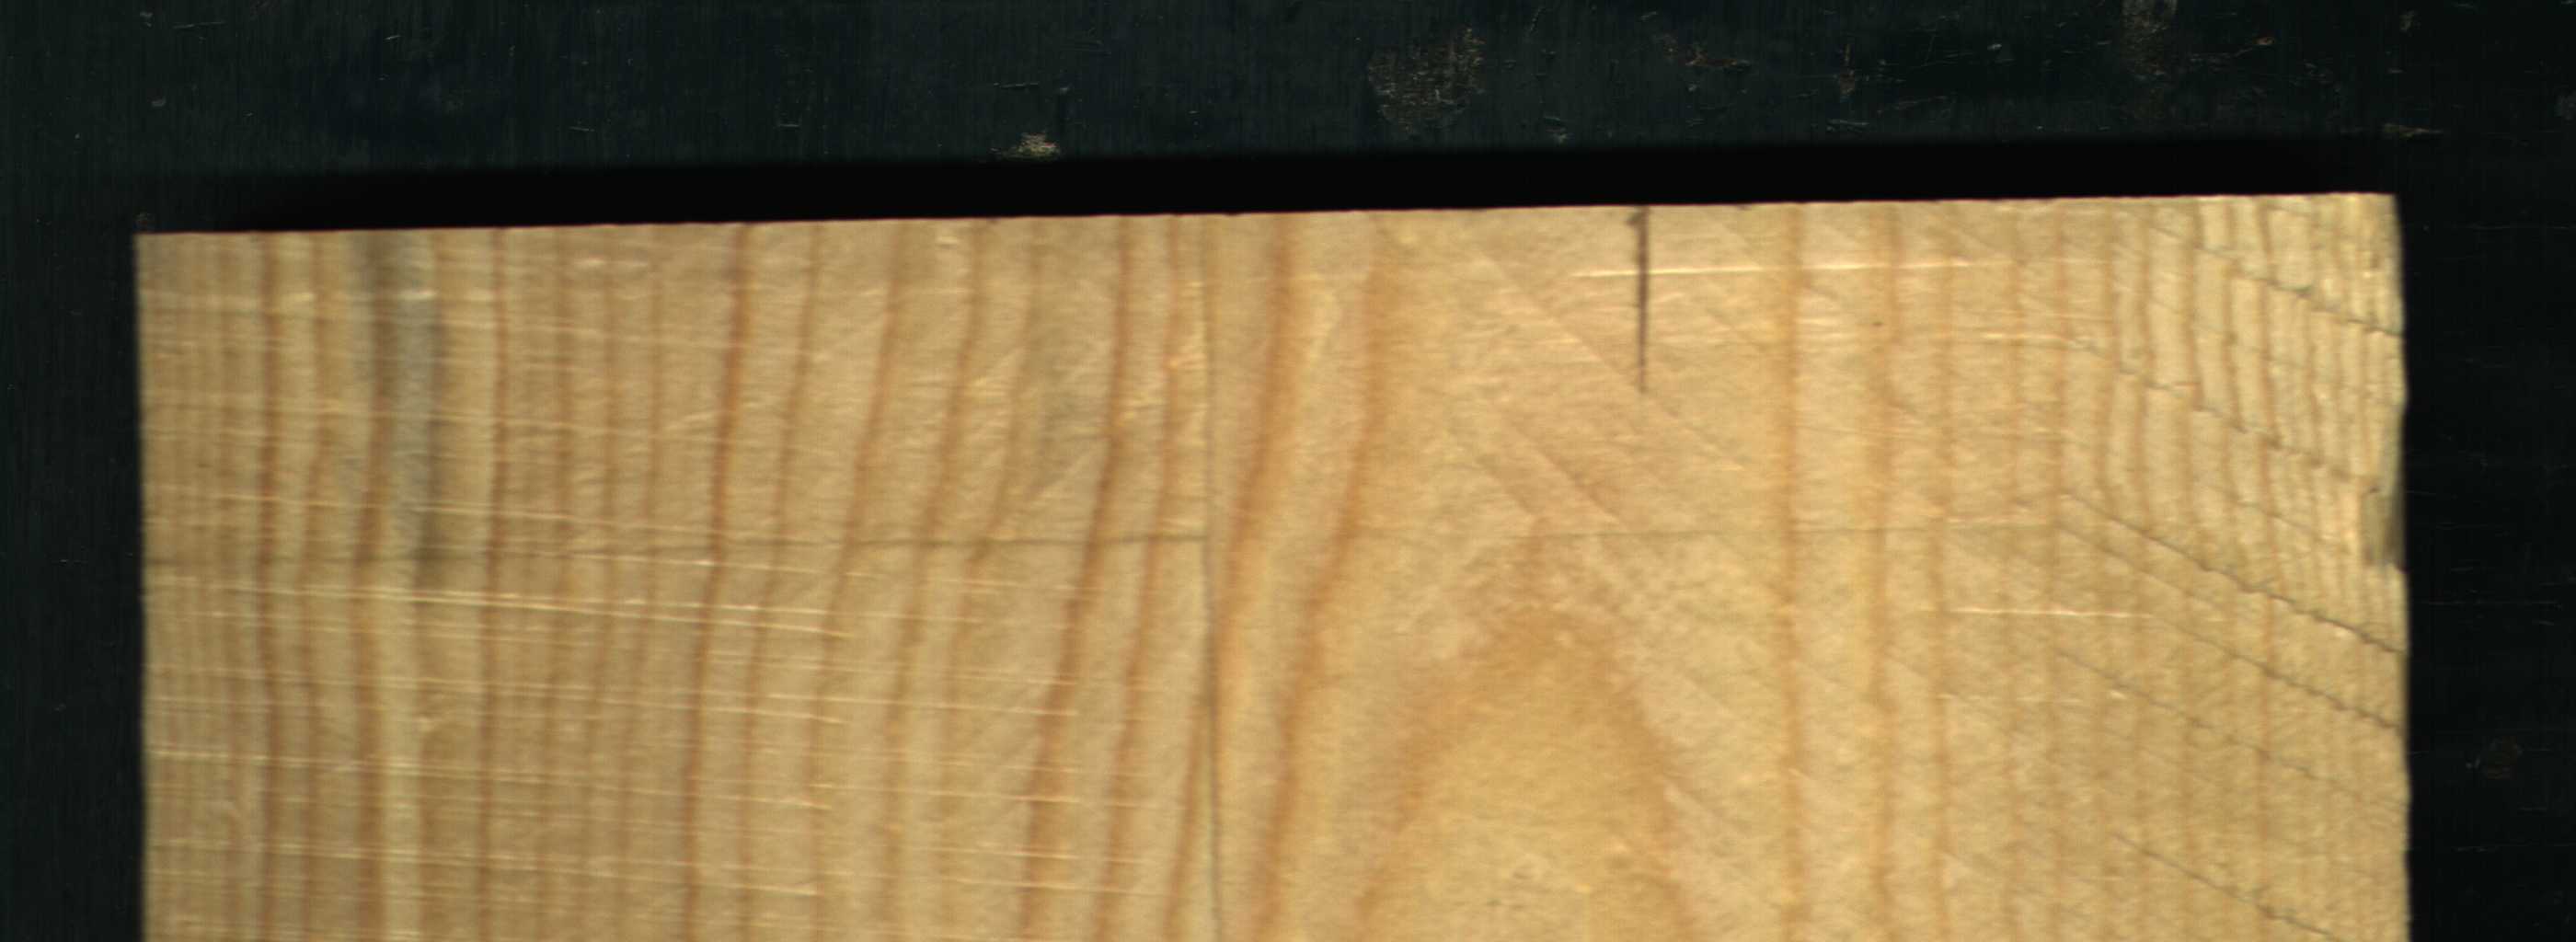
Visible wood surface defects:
Blue_Stain
Crack